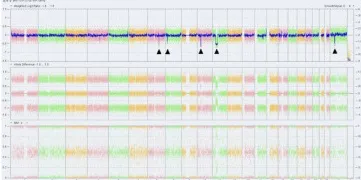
Results of SNP microarray analysis in PMF patient. Whole-genome analysis of SNVs and CN-LOH provided by ChAS software in DNA samples obtained at chronic phase.
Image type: chart (chart)